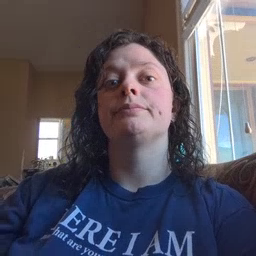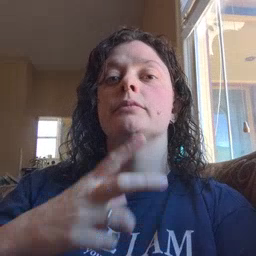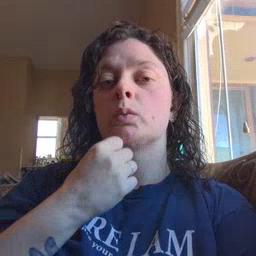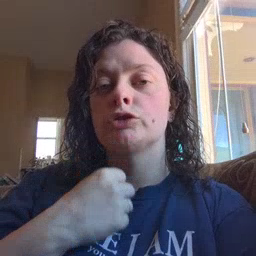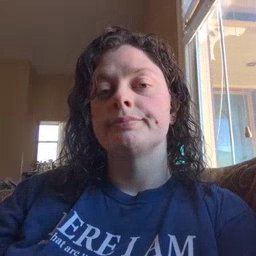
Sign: underwear